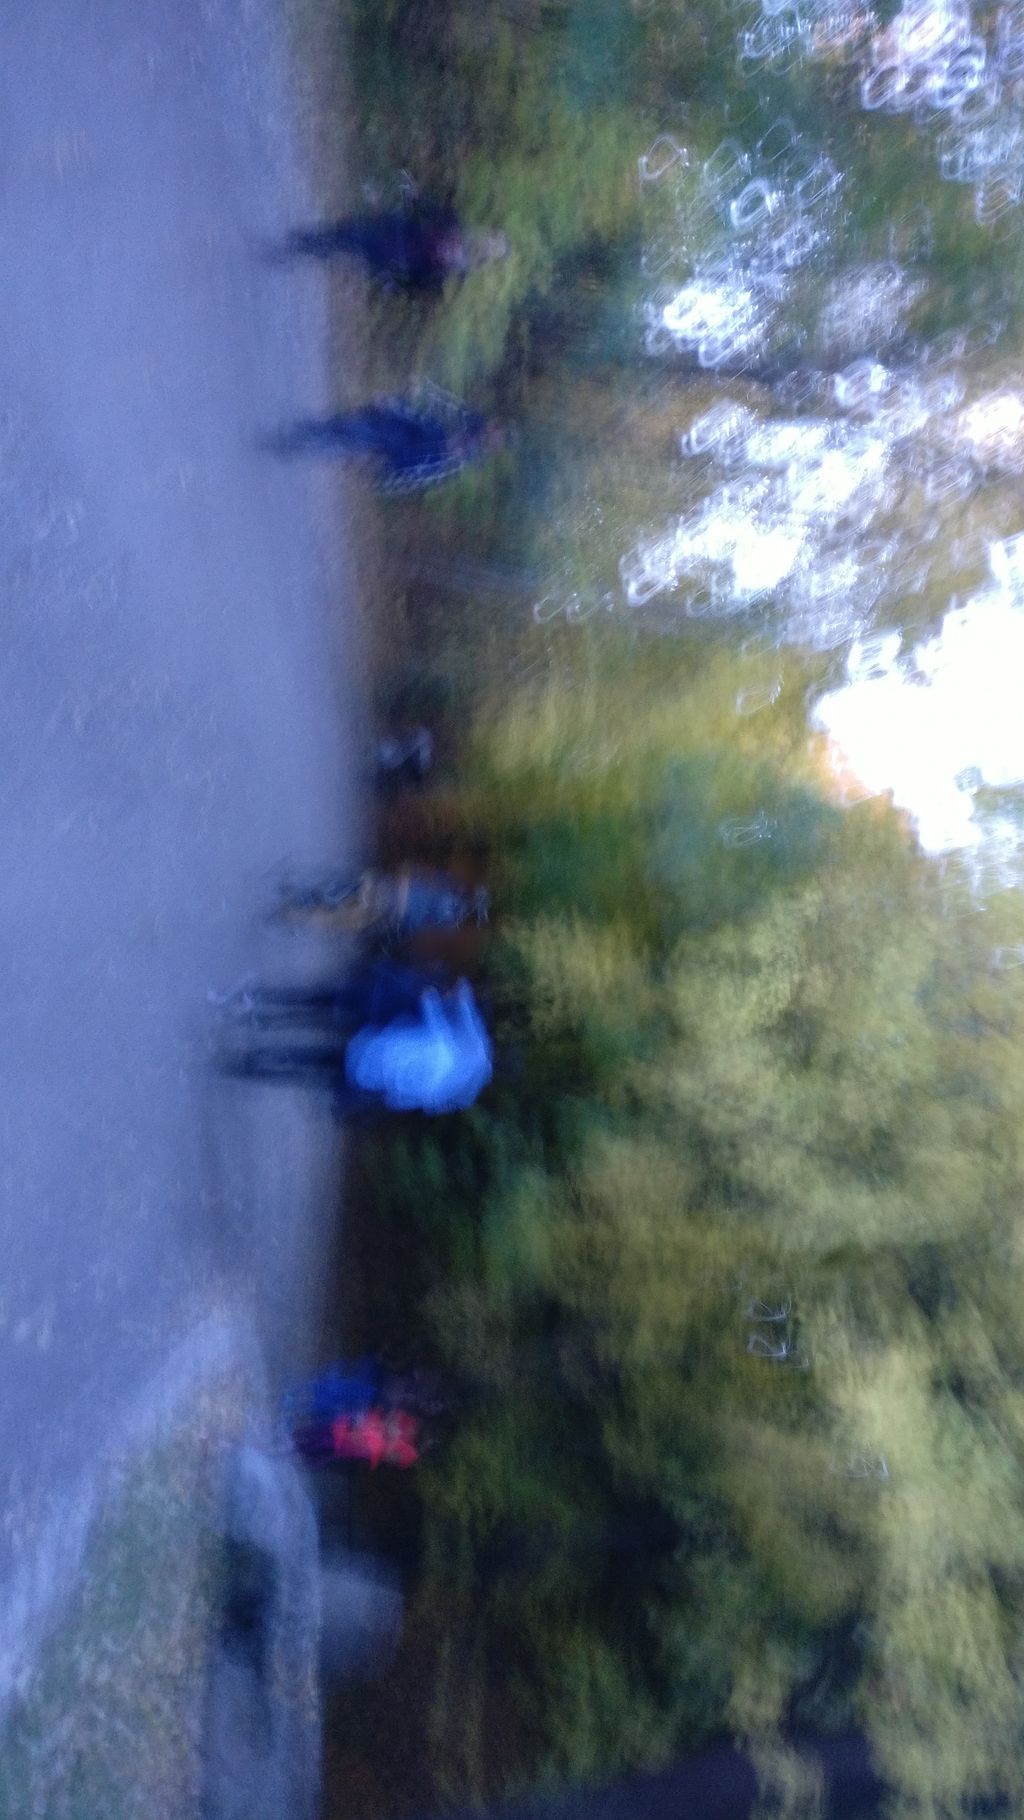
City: montreal